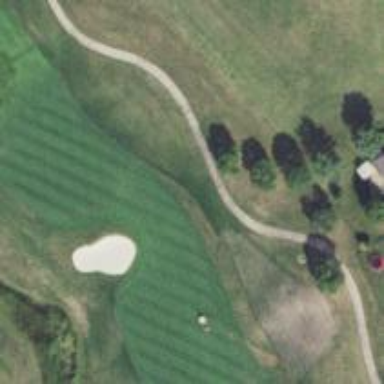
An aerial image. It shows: View of golf hole.